Aerial crown-view tile of a tropical tree (Barro Colorado Island, Panama), acquired 20250818:
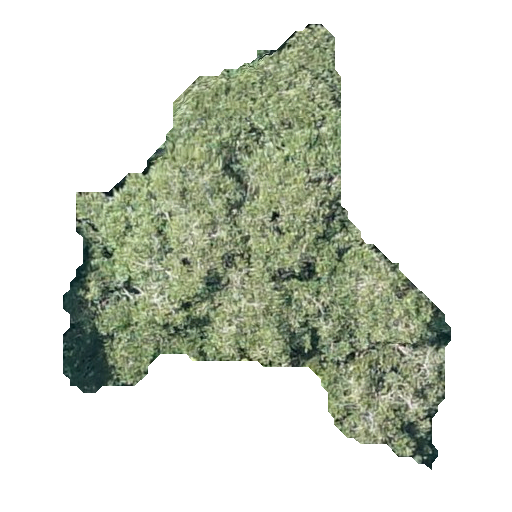
Species: Beilschmiedia tovarensis
GBIF accepted scientific name: Beilschmiedia tovarensis
Crown area: 129.972 m²